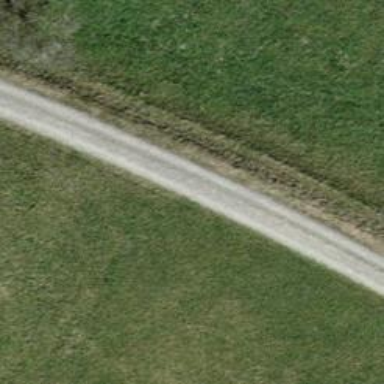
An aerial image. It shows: Compacted track with grade2 level.